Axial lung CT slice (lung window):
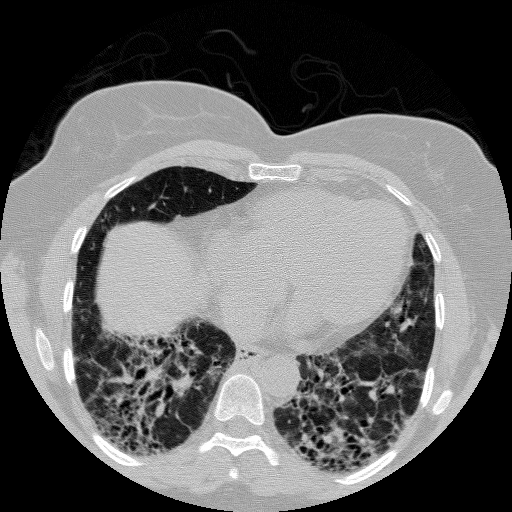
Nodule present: no